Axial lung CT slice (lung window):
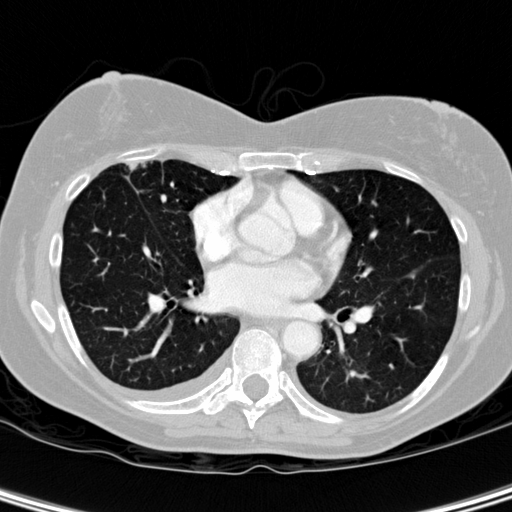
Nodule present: no